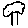
Label: tree